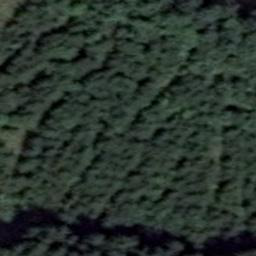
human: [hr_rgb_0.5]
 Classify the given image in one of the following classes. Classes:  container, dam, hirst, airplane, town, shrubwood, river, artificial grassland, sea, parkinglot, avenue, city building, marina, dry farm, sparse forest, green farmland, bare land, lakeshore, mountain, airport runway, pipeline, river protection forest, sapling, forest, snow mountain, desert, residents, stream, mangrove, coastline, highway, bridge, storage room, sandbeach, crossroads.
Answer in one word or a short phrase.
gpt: forest